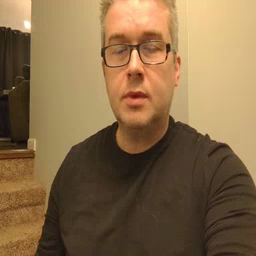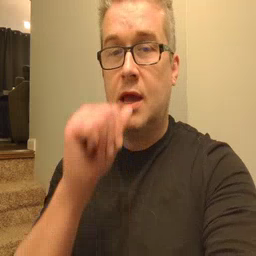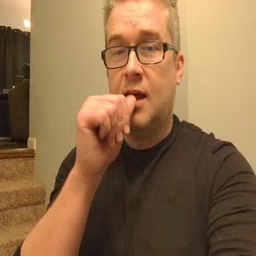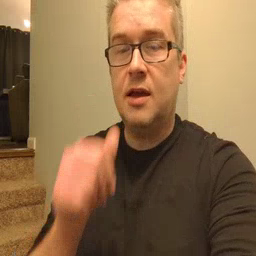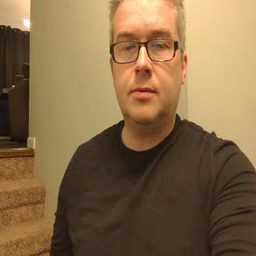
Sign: nuts